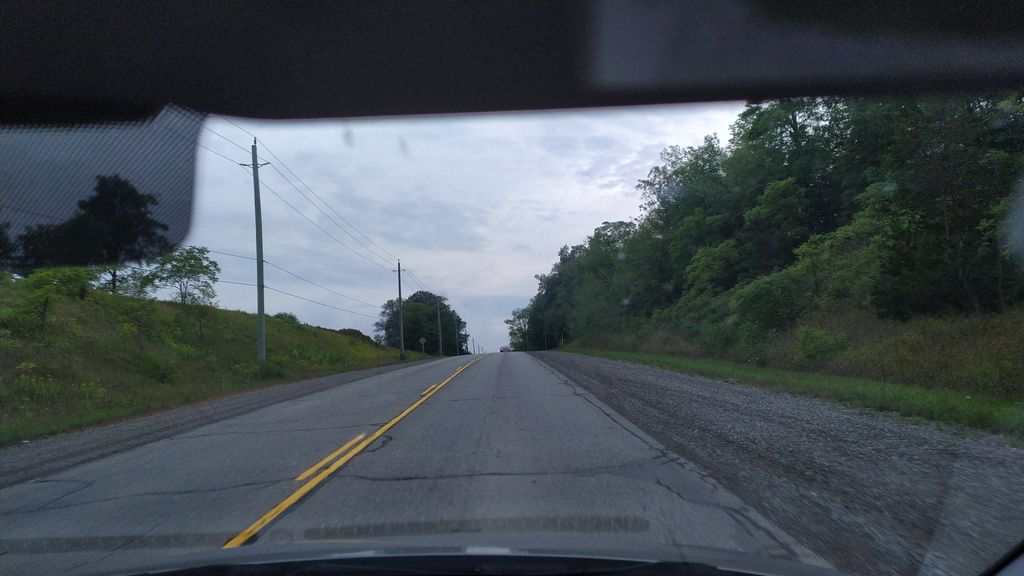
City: kitchener-waterloo